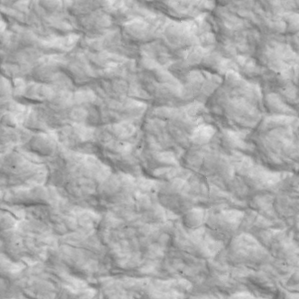
Label: non_frost